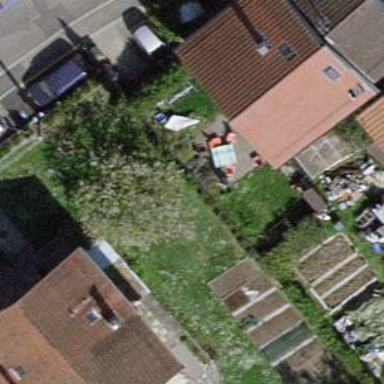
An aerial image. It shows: Garden enclosed by fence.